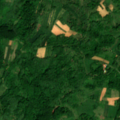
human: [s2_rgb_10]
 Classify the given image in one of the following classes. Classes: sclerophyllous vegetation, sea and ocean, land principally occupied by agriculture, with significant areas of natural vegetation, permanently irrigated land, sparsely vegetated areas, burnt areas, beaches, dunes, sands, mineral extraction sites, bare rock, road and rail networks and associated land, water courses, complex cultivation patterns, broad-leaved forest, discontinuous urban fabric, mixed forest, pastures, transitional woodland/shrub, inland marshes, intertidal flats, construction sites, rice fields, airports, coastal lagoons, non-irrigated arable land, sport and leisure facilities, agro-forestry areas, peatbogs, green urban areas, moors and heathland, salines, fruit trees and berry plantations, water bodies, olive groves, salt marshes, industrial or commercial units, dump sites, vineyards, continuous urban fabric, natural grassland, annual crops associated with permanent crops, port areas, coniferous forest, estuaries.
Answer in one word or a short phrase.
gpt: land principally occupied by agriculture, with significant areas of natural vegetation, broad-leaved forest, transitional woodland/shrub